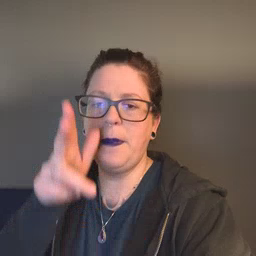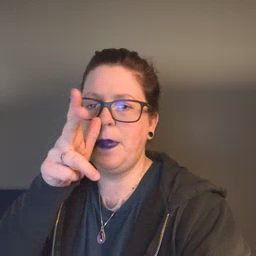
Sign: bug